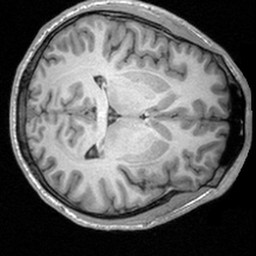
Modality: T1w
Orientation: axial
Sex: male
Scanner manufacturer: siemens
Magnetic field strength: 3 T
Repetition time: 1.9 s
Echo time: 0.00226 s